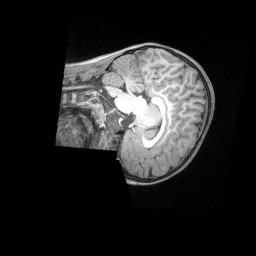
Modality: T1w
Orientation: sagittal
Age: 5
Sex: female
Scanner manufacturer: siemens
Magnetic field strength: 3 T
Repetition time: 2.53 s
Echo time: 0.00164 s